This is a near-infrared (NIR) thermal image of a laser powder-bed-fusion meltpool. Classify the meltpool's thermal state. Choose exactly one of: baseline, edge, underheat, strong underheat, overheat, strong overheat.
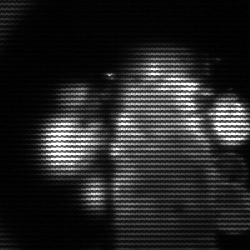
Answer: strong underheat